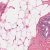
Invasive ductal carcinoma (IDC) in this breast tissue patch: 0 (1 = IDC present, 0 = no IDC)